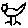
Label: bird